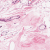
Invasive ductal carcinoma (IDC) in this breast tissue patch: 0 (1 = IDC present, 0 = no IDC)